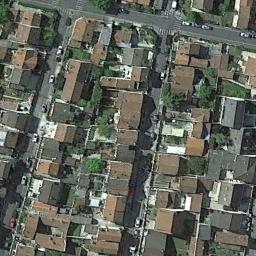
Label: residential